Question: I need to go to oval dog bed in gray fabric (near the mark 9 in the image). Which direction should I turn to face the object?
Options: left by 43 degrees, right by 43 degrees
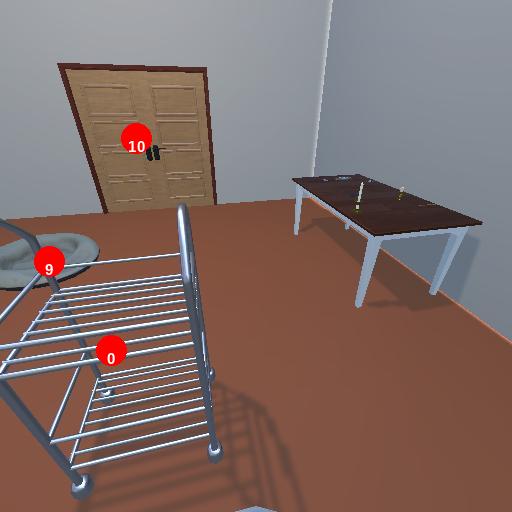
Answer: left by 43 degrees